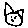
Label: cat